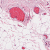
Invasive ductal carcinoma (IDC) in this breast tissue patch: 0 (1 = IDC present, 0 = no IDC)